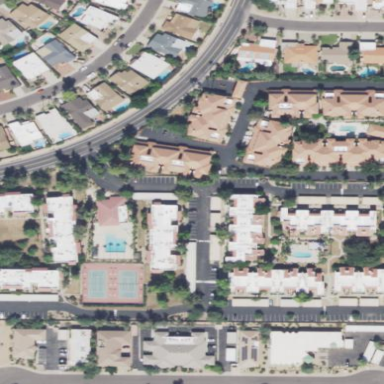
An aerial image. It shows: Residential area with apartments.